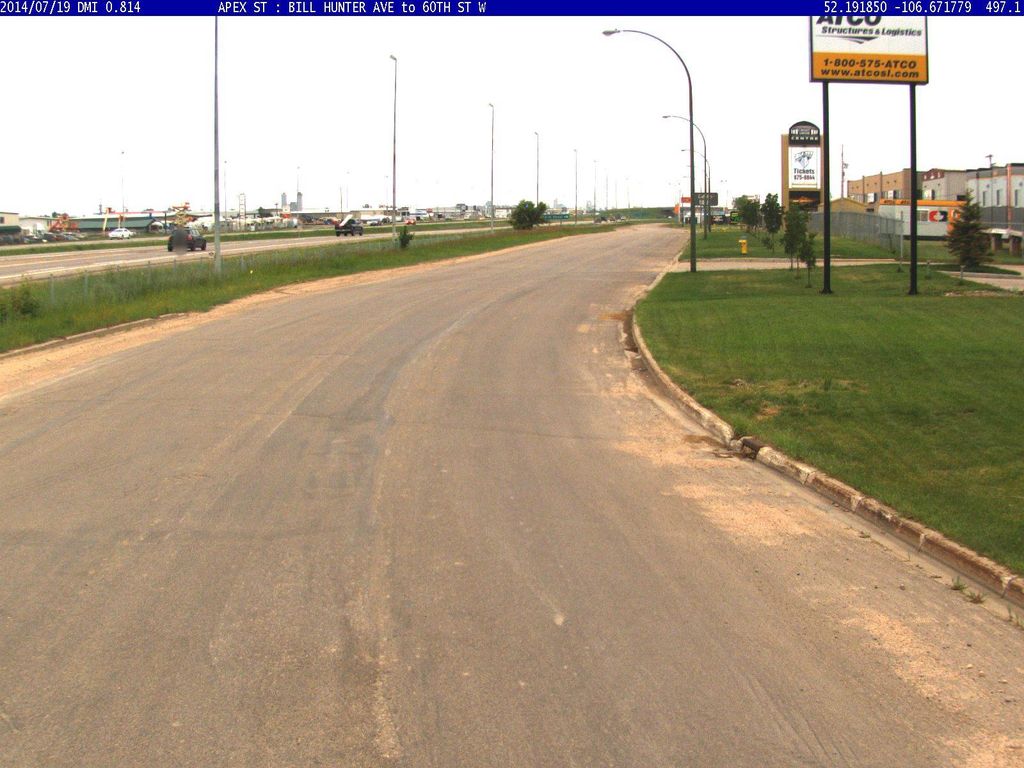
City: saskatoon